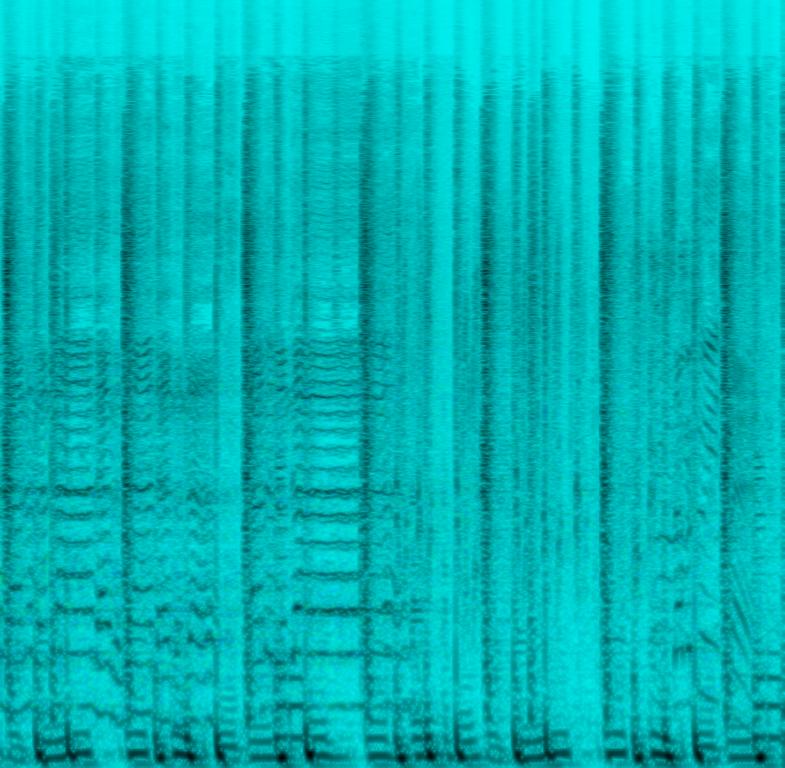
This song contains a drumbeat with a funky bassline. A male voice is singing in a higher range. in the background you can hear different voice samples and scratching. This song may be playing while cruising down the street in your car.